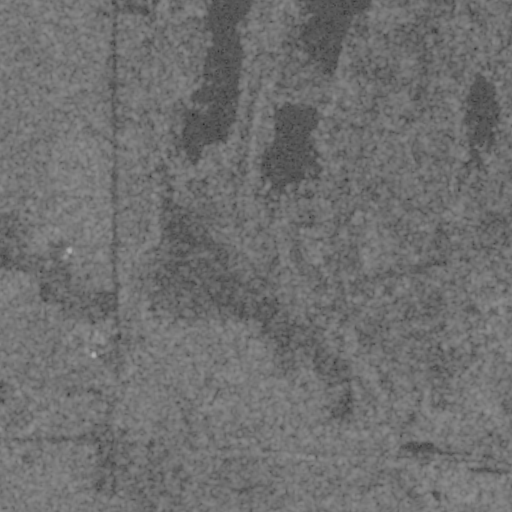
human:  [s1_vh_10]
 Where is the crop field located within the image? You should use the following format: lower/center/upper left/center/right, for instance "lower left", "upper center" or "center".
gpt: The crop field is located in the lower left of the image.
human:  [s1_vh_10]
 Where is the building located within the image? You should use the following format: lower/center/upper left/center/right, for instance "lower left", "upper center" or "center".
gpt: The building is located in the left of the image.
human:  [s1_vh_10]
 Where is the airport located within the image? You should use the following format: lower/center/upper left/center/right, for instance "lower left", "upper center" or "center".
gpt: There is no airport in the image.

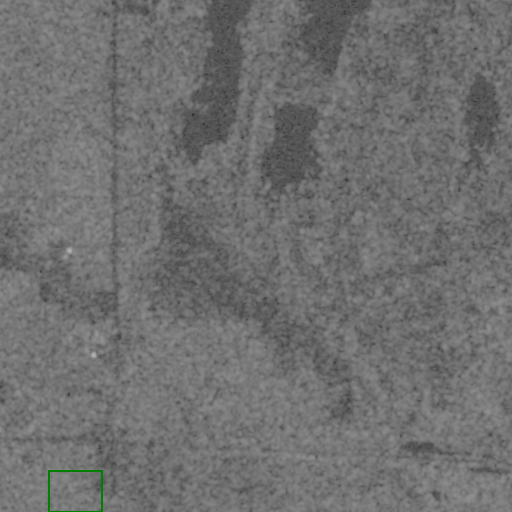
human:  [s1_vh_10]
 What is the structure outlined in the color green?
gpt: The structure outlined in green is a crop field.
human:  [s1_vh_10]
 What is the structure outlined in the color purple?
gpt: There is no purple outline.